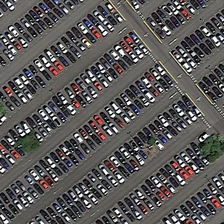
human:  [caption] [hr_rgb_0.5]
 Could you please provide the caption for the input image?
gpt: many cars in different colors are in a large parking lot with several green trees .

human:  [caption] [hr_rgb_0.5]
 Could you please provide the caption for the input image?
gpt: many cars in different colors are in a large parking lot with several green trees .

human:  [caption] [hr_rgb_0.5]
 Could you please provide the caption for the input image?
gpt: many cars in different colors are in a large parking lot with several green trees .

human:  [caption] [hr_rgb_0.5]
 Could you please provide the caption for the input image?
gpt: many cars in different colors are in a large parking lot with several green trees .

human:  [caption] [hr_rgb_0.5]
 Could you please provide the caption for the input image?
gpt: many cars in different colors are in a large parking lot with several green trees .